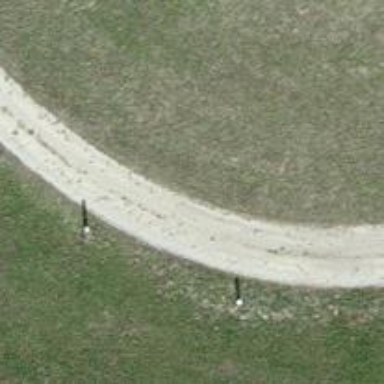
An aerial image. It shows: Track with compacted grade3 surface.